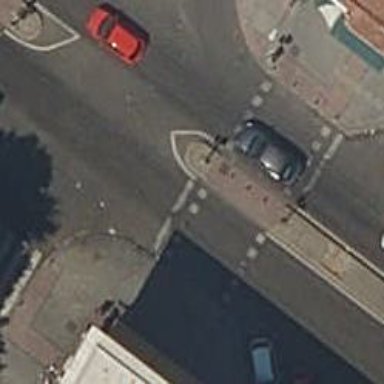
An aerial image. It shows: Road crossing with traffic signals.